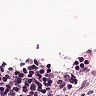
Metastatic tissue present: no